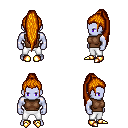
a pixel art fantasy rpg character, male body template, dark elf, purple skin, brown sleeveless shirt, white pants, dark blonde extra-long topknot hairstyle, gold boots, four views (front, back, left, right), 2x2 character sprite sheet, small pixel art, hard edges, no anti-aliasing